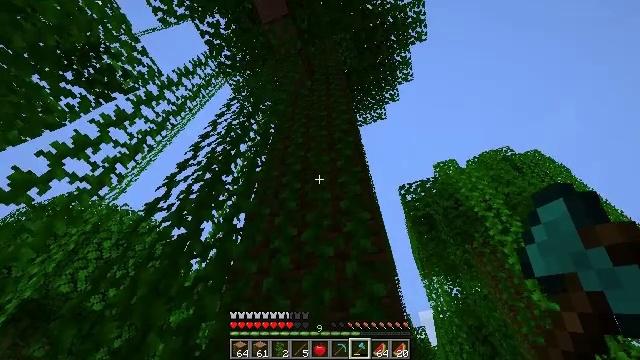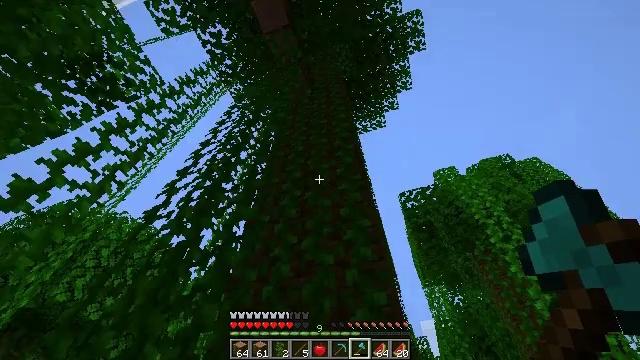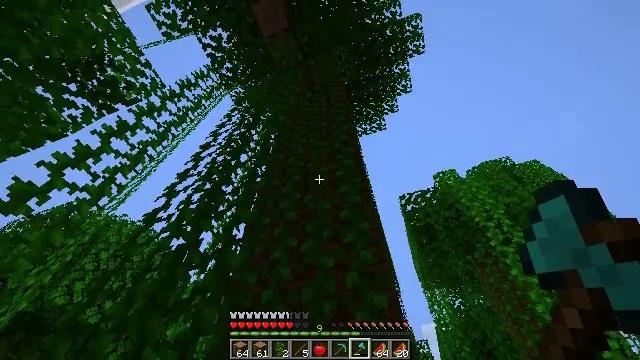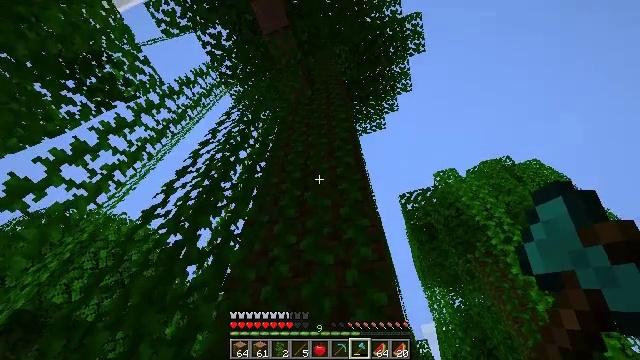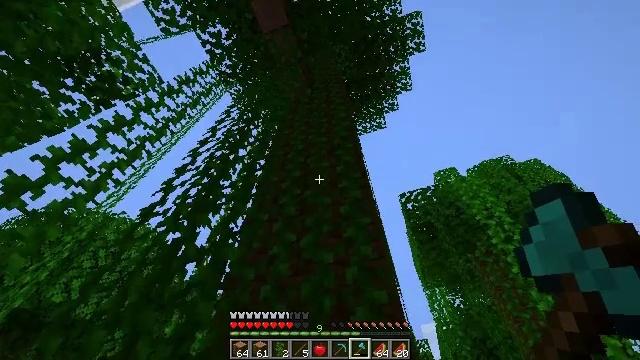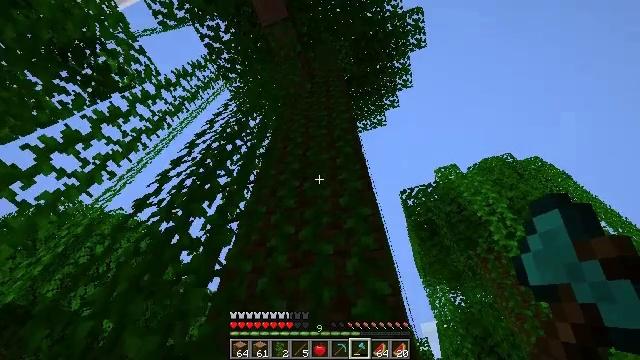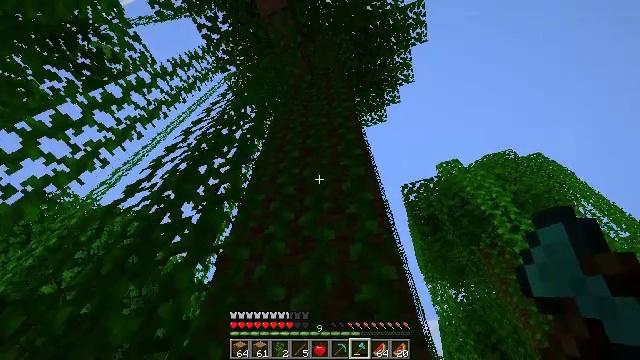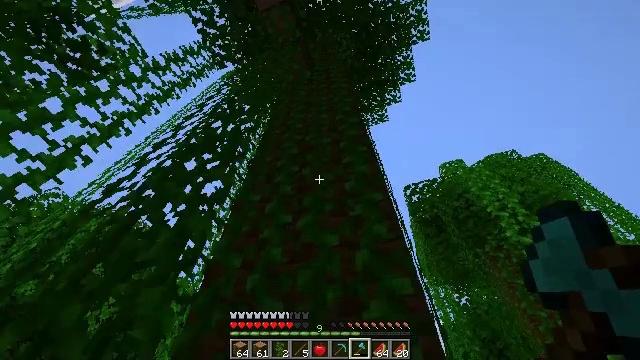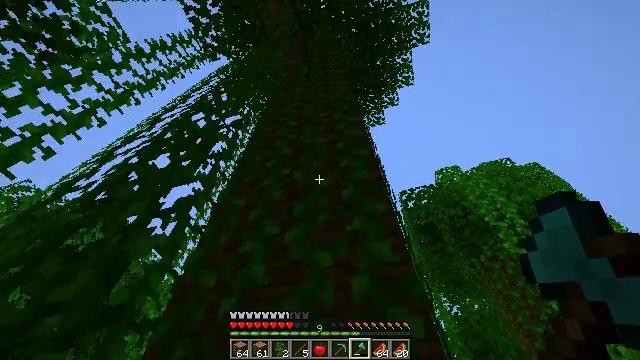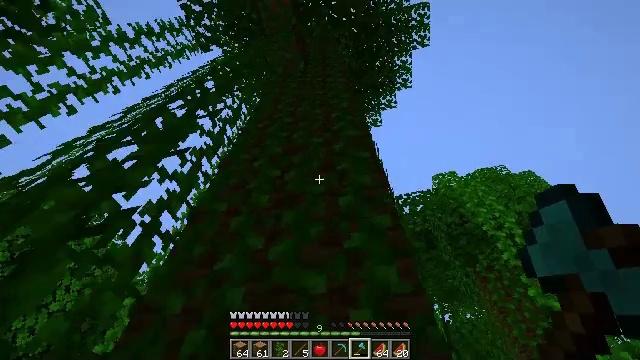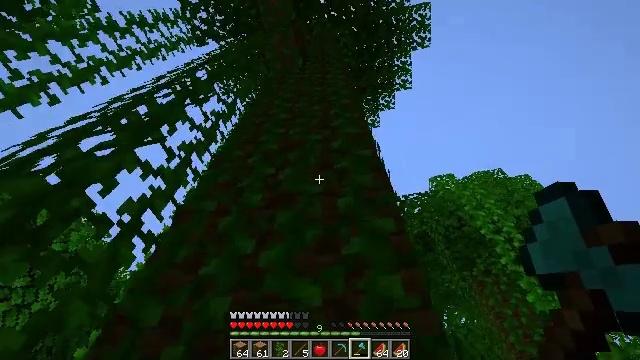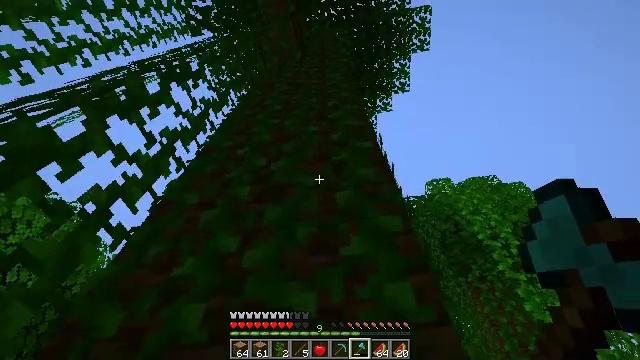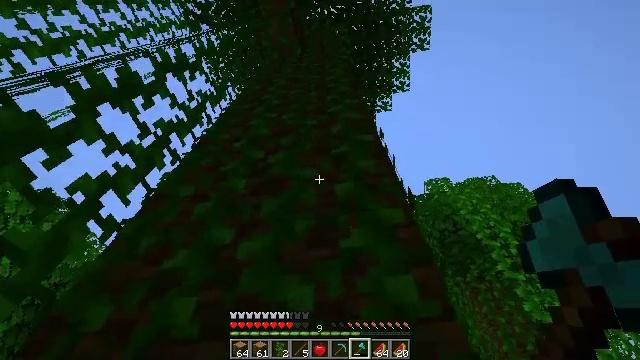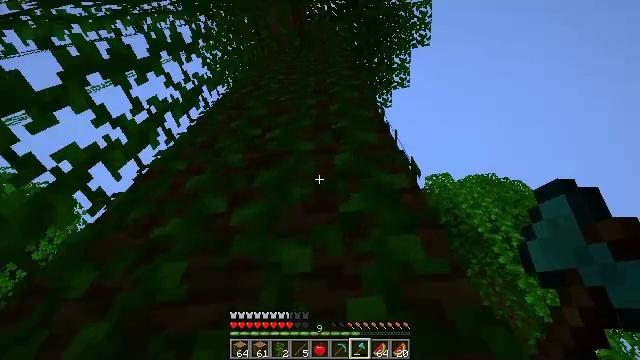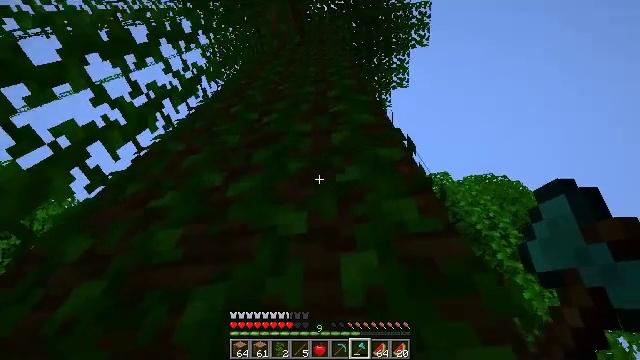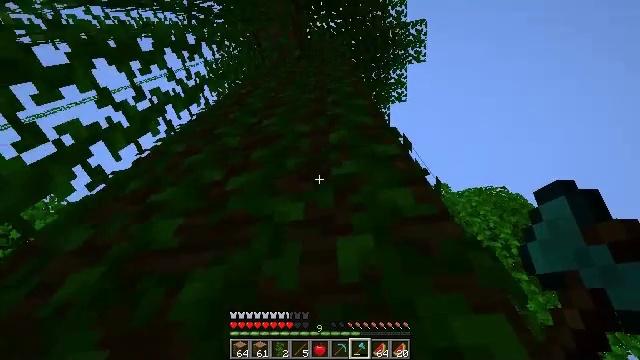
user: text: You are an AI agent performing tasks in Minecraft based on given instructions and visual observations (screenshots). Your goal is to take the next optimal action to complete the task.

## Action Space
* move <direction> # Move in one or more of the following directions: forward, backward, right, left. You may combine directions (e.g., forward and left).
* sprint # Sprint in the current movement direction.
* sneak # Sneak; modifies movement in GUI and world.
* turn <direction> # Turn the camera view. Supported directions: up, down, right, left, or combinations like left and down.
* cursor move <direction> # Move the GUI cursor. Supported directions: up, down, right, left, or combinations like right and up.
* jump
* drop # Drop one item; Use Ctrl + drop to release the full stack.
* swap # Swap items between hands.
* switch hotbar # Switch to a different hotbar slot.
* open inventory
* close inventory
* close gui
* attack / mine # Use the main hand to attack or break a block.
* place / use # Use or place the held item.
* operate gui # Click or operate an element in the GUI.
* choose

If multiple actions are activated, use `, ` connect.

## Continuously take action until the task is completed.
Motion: motion action
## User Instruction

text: Remove and gather vines.
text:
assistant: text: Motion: turn up
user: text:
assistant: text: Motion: no_op
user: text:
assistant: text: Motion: move forward
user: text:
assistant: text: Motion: move forward
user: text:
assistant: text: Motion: move forward
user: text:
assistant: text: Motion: move forward
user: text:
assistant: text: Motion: move forward, jump
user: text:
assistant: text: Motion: move forward, turn right, jump
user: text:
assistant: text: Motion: move forward, turn right, jump
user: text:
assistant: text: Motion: move forward, turn right, jump
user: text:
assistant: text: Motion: move forward, turn right, jump
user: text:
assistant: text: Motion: move forward and move right
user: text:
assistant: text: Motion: move forward and move right
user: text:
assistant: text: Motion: move forward and move right
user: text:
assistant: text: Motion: move forward and move right, turn up
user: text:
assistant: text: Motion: turn up
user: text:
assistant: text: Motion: turn left and up
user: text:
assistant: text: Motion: turn left and up
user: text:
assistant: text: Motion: turn left and up
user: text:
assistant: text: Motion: turn left
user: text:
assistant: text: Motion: turn left
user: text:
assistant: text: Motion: turn left and down
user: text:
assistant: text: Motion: turn left and down
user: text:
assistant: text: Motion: turn left and down
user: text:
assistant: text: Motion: turn left and down
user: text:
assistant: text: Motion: no_op
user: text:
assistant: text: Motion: no_op
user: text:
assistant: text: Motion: no_op
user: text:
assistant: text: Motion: turn right
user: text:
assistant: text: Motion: turn right and down